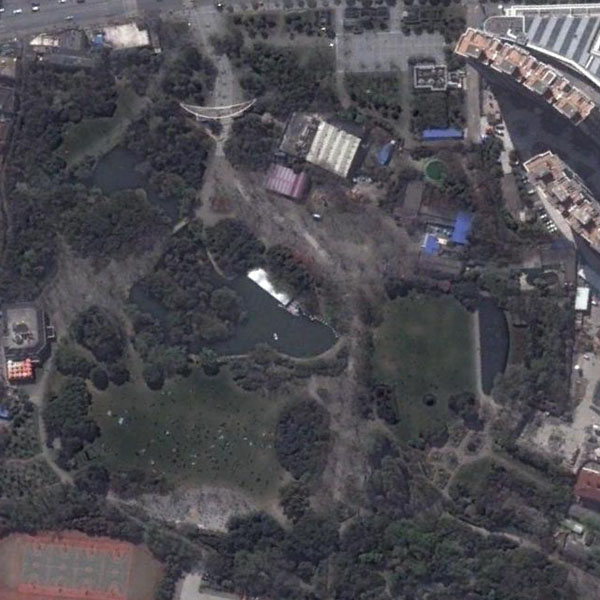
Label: Park